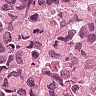
Metastatic tissue present: yes